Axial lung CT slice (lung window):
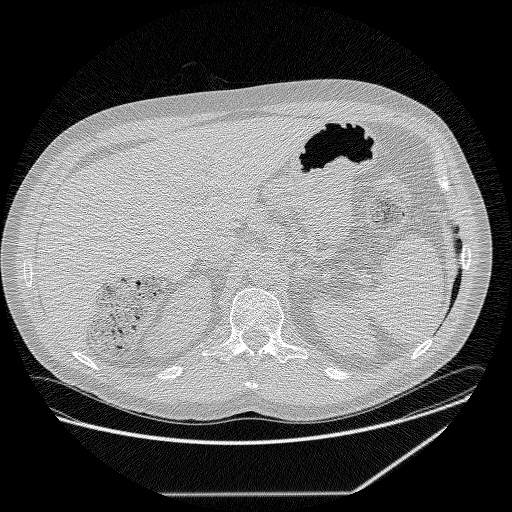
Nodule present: no